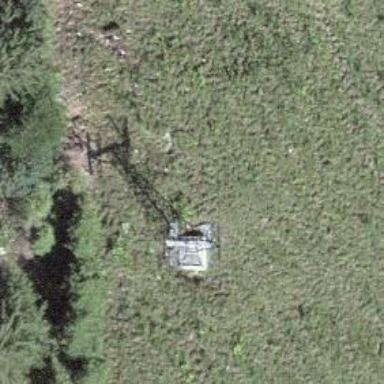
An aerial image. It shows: Pylon for aerialway.